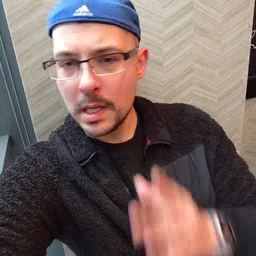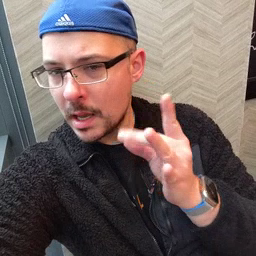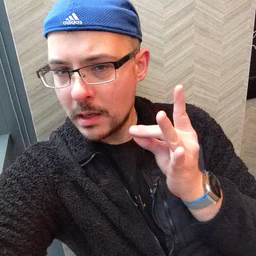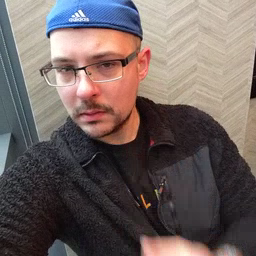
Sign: cat